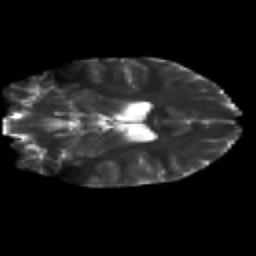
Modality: T2w
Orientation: coronal
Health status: healthy
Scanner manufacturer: siemens
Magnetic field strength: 3 T
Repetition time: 12 s
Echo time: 0.092 s